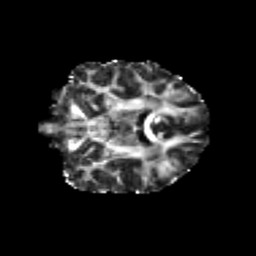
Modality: FA
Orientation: coronal
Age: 24
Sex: female
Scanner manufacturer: siemens
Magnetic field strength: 3 T
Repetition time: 3.5 s
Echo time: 0.113 s